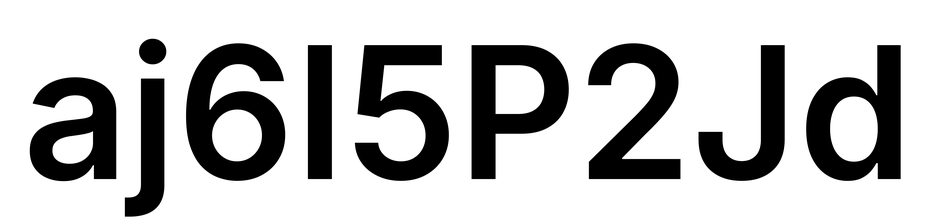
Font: Inter_SemiBold